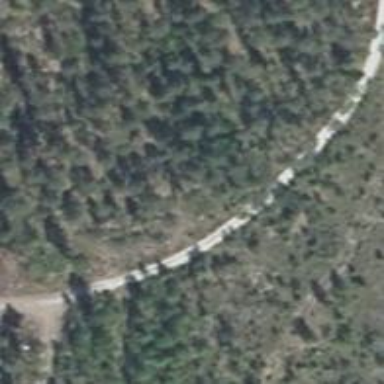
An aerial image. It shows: Unclassified road.